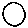
Label: moon